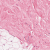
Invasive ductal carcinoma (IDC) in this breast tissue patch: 0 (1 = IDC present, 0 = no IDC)